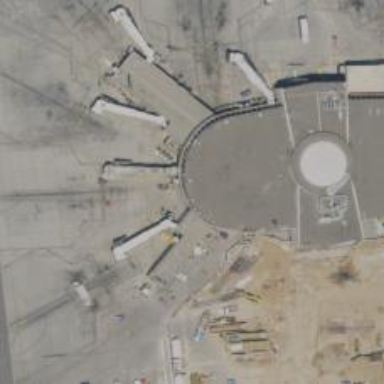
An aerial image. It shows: Airport gate.